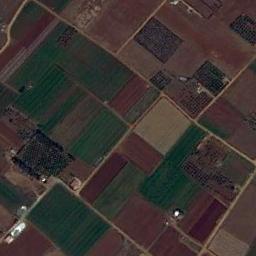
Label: rectangular_farmland